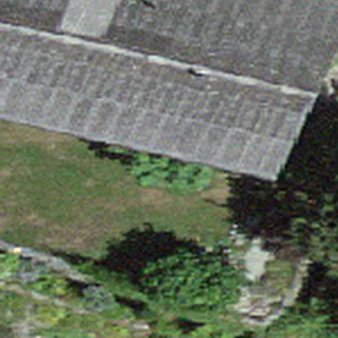
Label: other